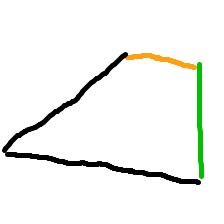
Shape: trapezoid